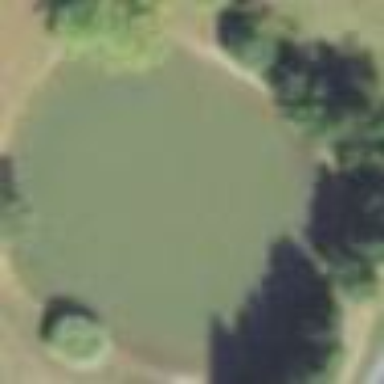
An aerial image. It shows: Peaceful pond surrounded by nature.